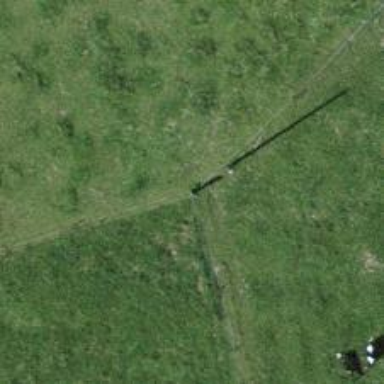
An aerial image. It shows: Minor power line.